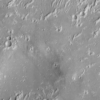
Label: not_dusty